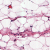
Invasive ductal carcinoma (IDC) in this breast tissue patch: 0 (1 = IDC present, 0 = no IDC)